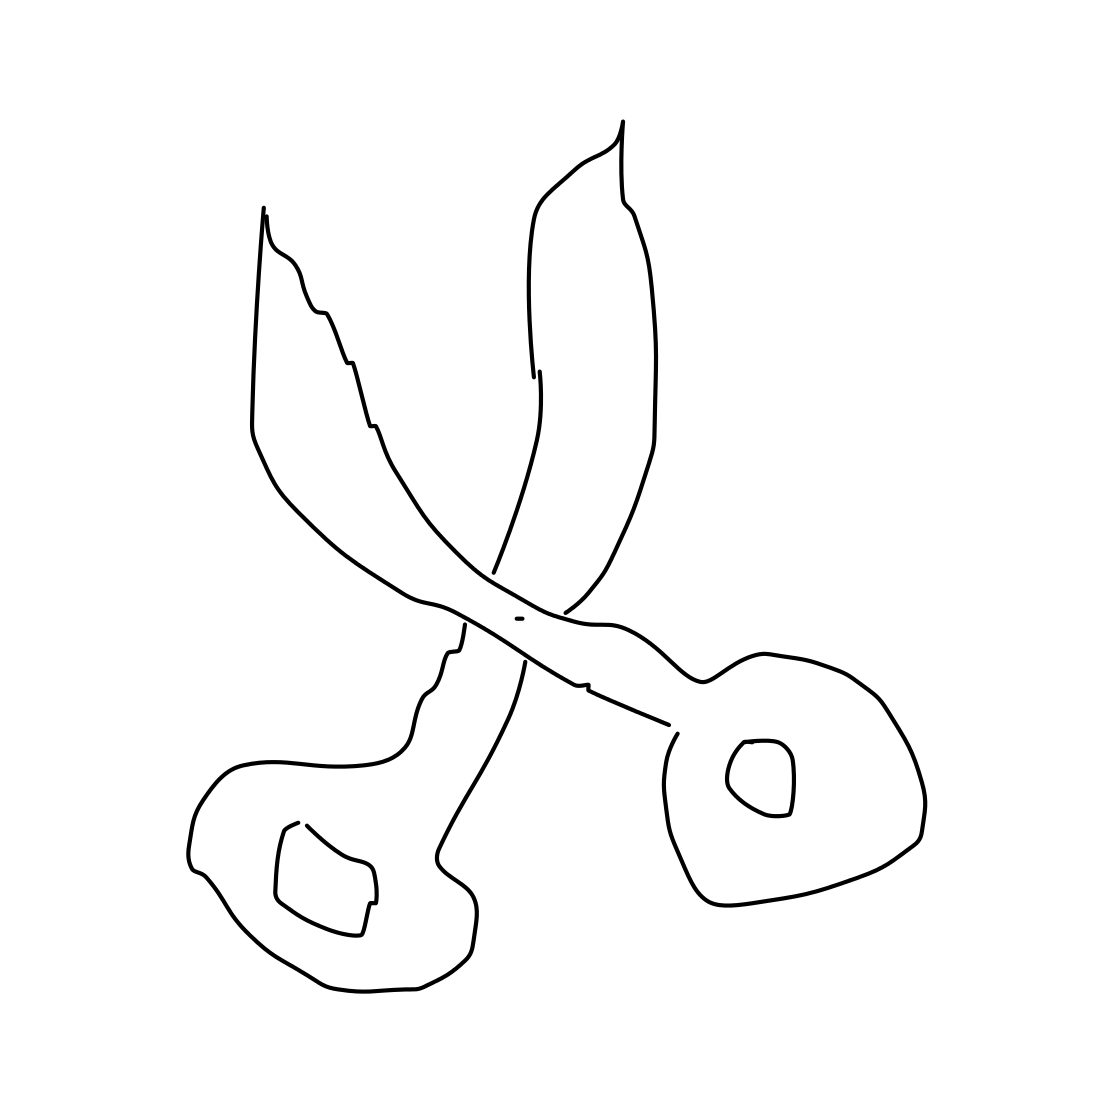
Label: scissors